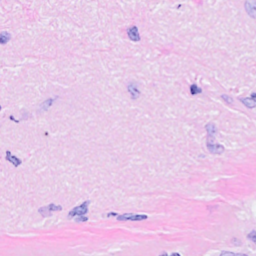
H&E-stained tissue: Breast